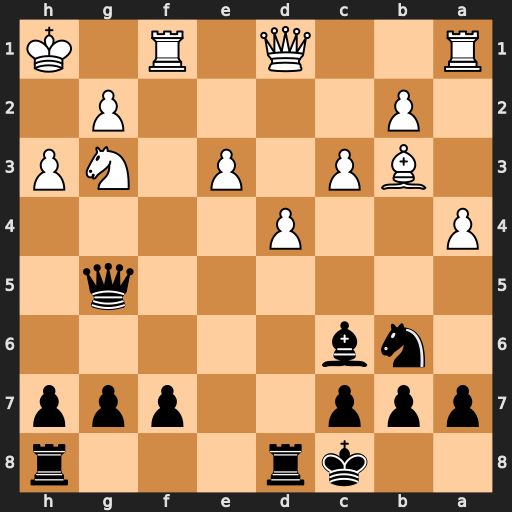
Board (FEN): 2kr3r/ppp2ppp/1nb5/6q1/P2P4/1BP1P1NP/1P4P1/R2Q1R1K
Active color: b
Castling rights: -
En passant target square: -
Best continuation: Qxg3 Qg4+ Qxg4